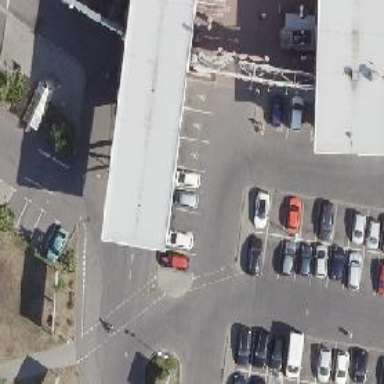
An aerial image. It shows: Multi-storey parking facility.